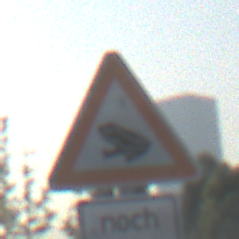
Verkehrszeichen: AmphibienwanderungRechts
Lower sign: LaengeEinerStrecke3
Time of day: SunriseSunset
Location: Outdoor (Urban)
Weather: Clear
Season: NotSpecified
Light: Natural